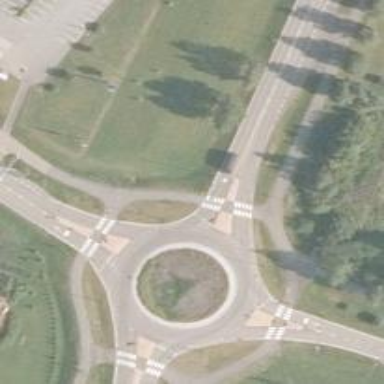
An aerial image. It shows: Secondary road with asphalt surface leading to roundabout.